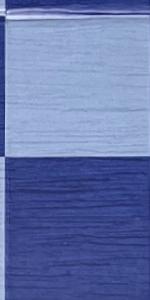
Label: Empty